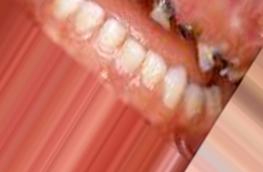
Condition: Caries